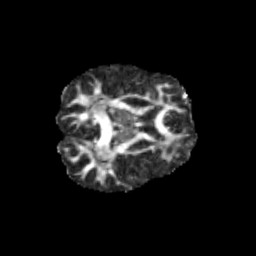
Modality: FA
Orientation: axial
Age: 11
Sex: male
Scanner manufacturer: siemens
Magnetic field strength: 3 T
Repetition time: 3.8 s
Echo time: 0.07 s